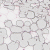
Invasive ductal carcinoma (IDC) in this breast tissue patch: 0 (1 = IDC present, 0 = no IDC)